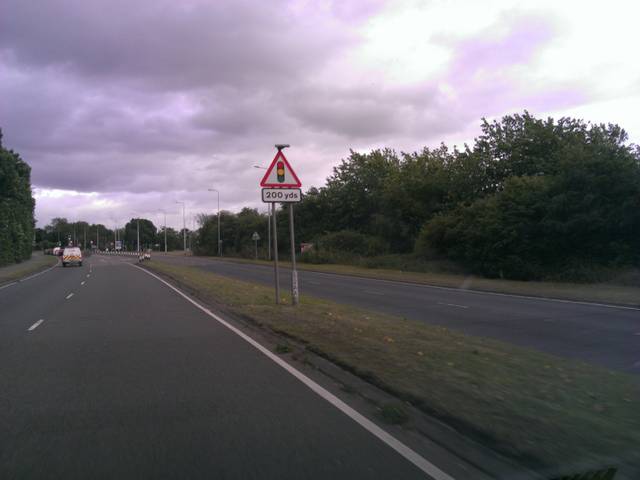
Region: United Kingdom
Coordinates: 51.882, 0.9368